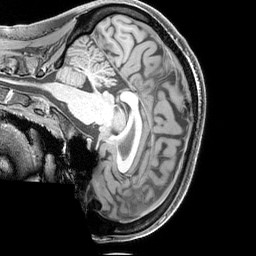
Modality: T1w
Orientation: sagittal
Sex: female
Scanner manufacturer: siemens
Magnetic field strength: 3 T
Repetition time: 2.3 s
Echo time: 0.00226 s